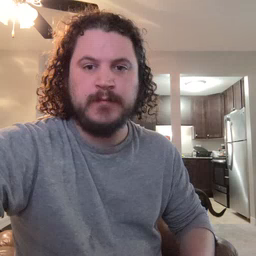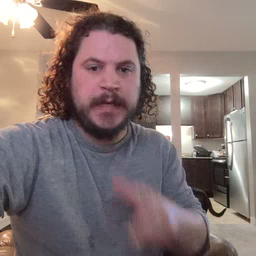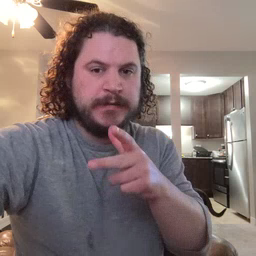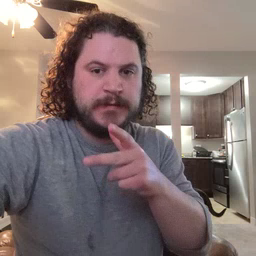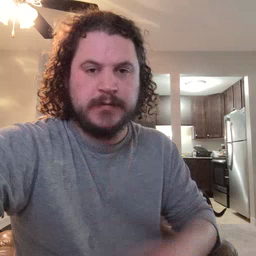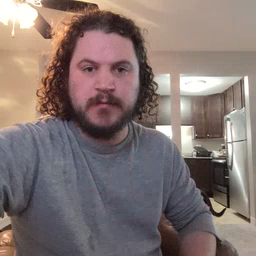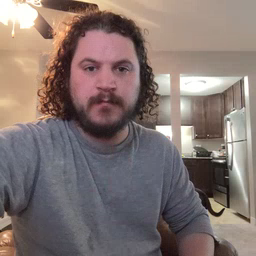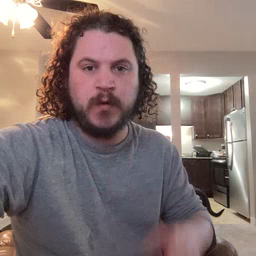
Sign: hen